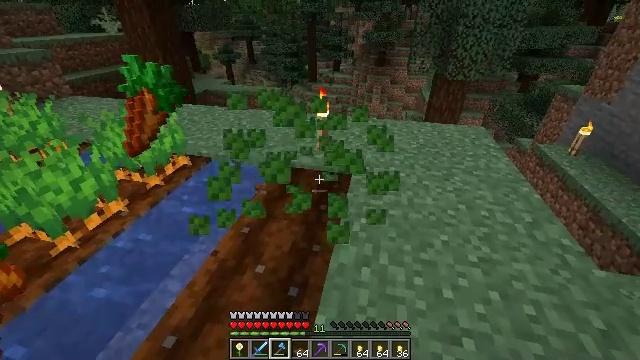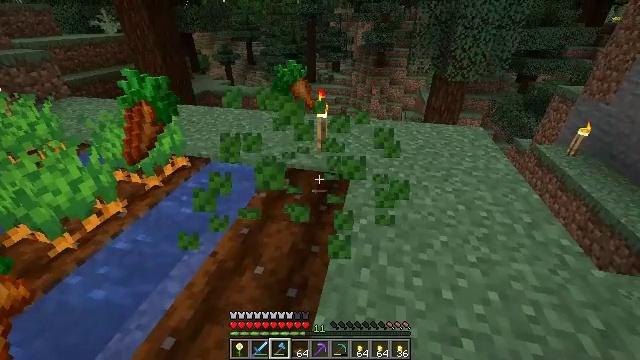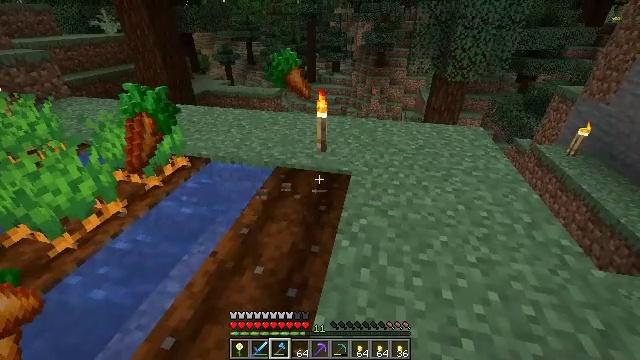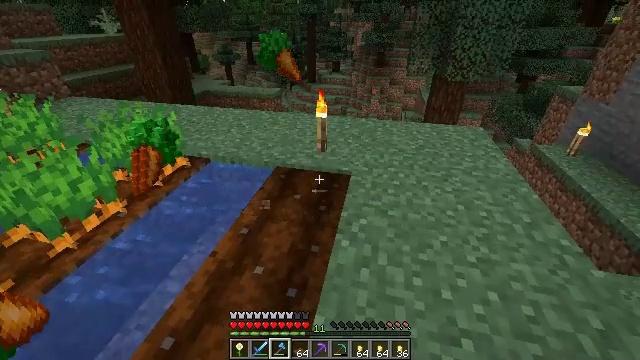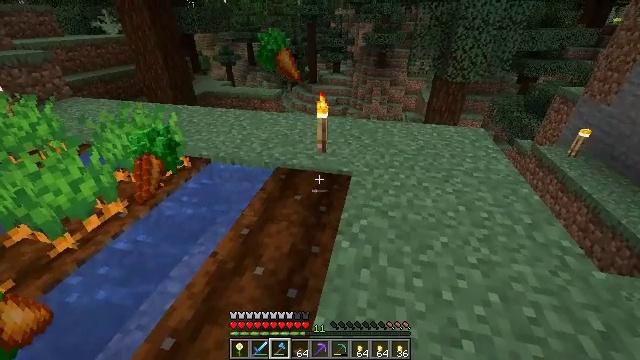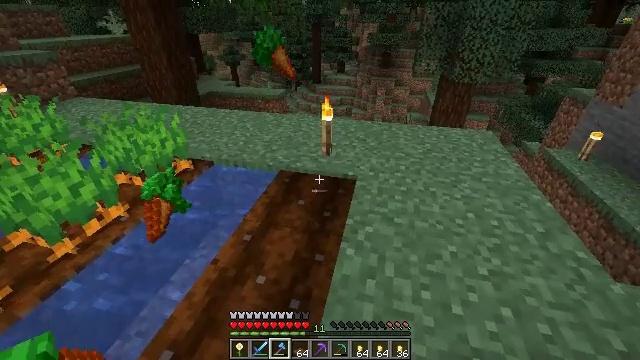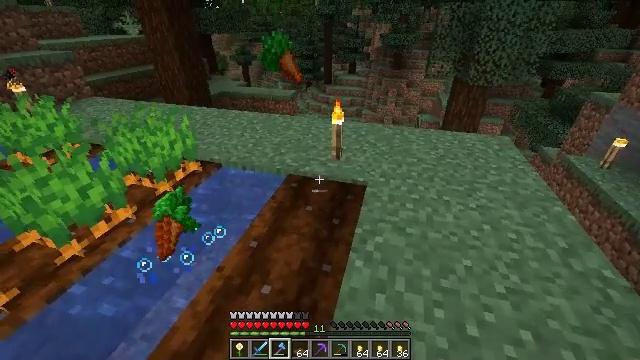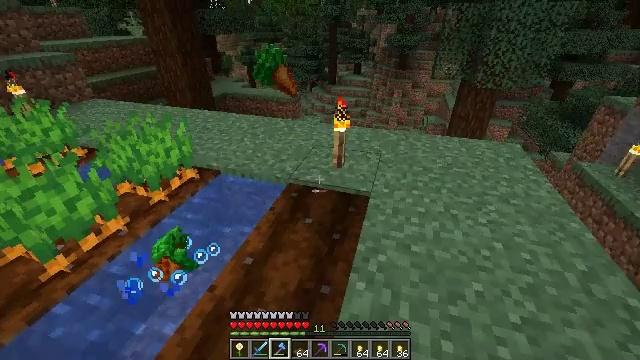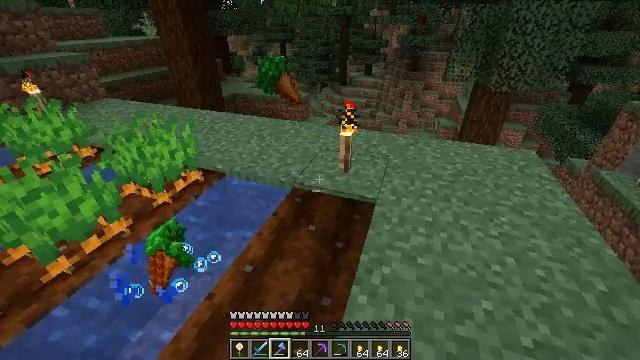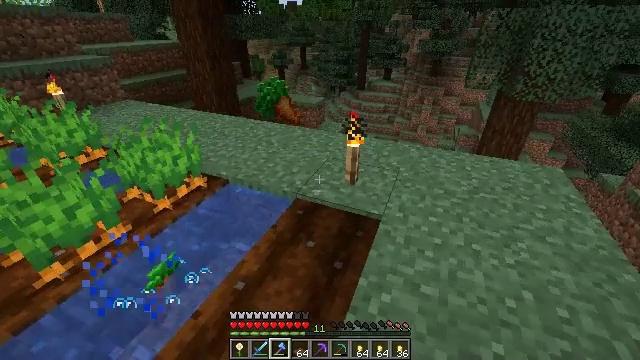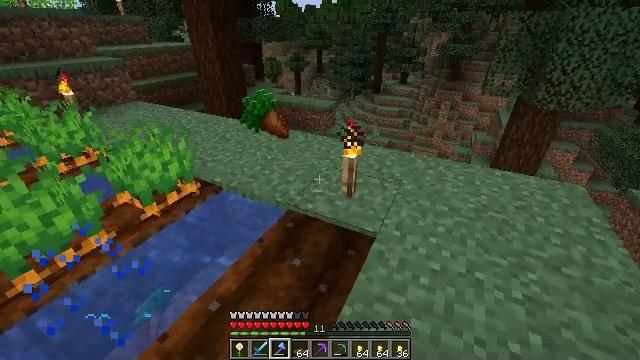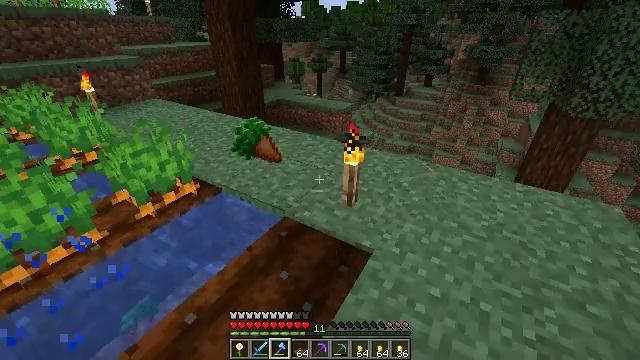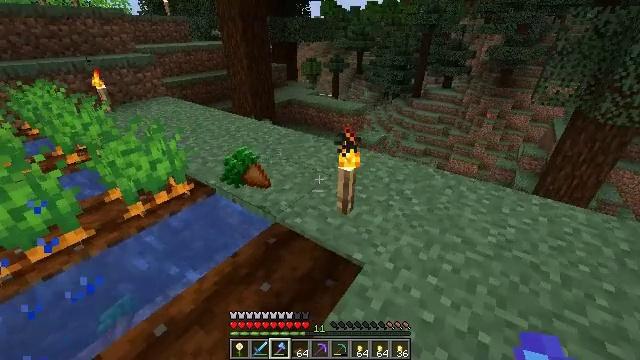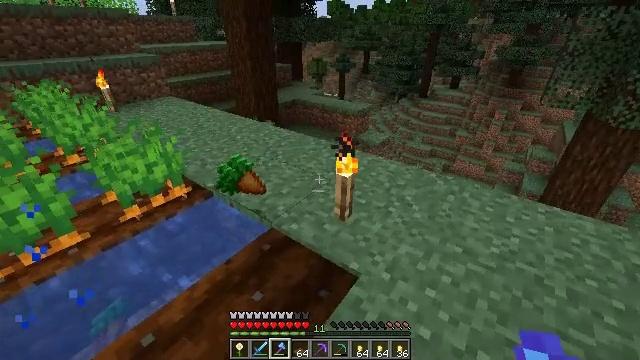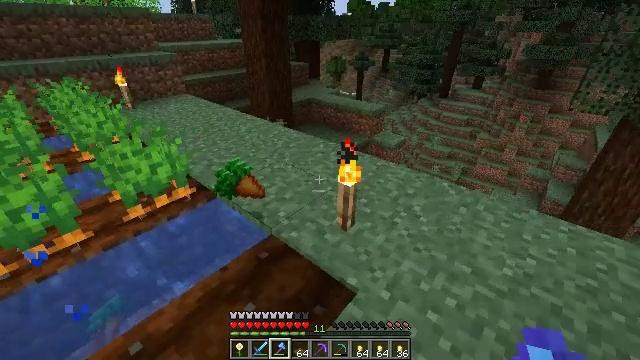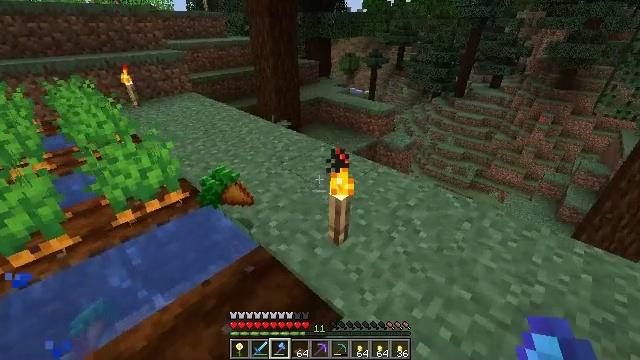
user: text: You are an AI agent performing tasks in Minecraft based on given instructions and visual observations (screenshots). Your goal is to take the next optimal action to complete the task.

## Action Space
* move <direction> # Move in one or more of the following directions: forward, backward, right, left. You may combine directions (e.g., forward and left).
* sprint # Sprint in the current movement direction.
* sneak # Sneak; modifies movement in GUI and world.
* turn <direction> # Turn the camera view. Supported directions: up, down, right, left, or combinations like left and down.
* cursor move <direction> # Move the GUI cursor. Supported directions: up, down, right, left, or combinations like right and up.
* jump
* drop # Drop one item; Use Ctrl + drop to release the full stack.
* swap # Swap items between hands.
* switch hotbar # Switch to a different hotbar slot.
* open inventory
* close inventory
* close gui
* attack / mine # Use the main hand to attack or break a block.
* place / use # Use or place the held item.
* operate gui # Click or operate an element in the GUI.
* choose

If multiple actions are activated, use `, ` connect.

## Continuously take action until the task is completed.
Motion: motion action
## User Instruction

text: Dig up carrots from the soil.
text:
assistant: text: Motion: no_op
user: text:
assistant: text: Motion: no_op
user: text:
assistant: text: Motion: no_op
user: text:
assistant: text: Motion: no_op
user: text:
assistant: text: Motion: move forward
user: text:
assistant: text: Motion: move forward, turn left
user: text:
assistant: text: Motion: move forward and move right, turn left
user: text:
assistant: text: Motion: move forward and move right, turn left
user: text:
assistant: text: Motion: move forward and move right, turn left
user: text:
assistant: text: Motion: move forward and move right, turn left
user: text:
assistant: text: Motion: move forward and move right, turn left
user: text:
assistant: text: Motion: move forward and move right, turn left
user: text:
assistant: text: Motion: move forward and move right, turn left
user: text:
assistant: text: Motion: move forward and move right, turn left
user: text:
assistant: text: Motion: move forward and move right, turn left
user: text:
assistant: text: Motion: move forward and move right, turn left
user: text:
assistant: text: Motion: move forward and move right, turn left
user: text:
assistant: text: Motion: move forward and move right, turn left
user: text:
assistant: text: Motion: move forward and move right, turn left
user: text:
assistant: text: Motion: move forward and move right, turn left
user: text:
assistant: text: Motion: move forward and move right, turn left
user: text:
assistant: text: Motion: move forward and move right, turn left
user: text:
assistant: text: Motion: move forward and move right, turn left
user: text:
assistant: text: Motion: move forward and move right, turn left
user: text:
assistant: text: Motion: move forward and move right, turn left
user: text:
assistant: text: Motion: move forward and move right, turn left
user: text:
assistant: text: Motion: move forward and move right, turn left
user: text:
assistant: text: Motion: move forward and move right, turn left and down
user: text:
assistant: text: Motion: move right, turn left and down
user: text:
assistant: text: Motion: turn left and down